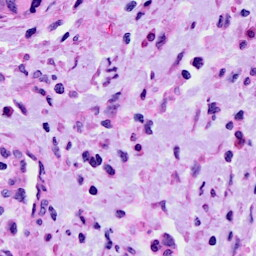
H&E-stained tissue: Cervix